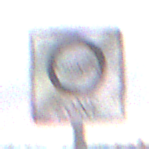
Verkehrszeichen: EndeUmweltzone
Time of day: Midday
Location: Outdoor (RoadRail)
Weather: Overcast
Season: NotSpecified
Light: Natural